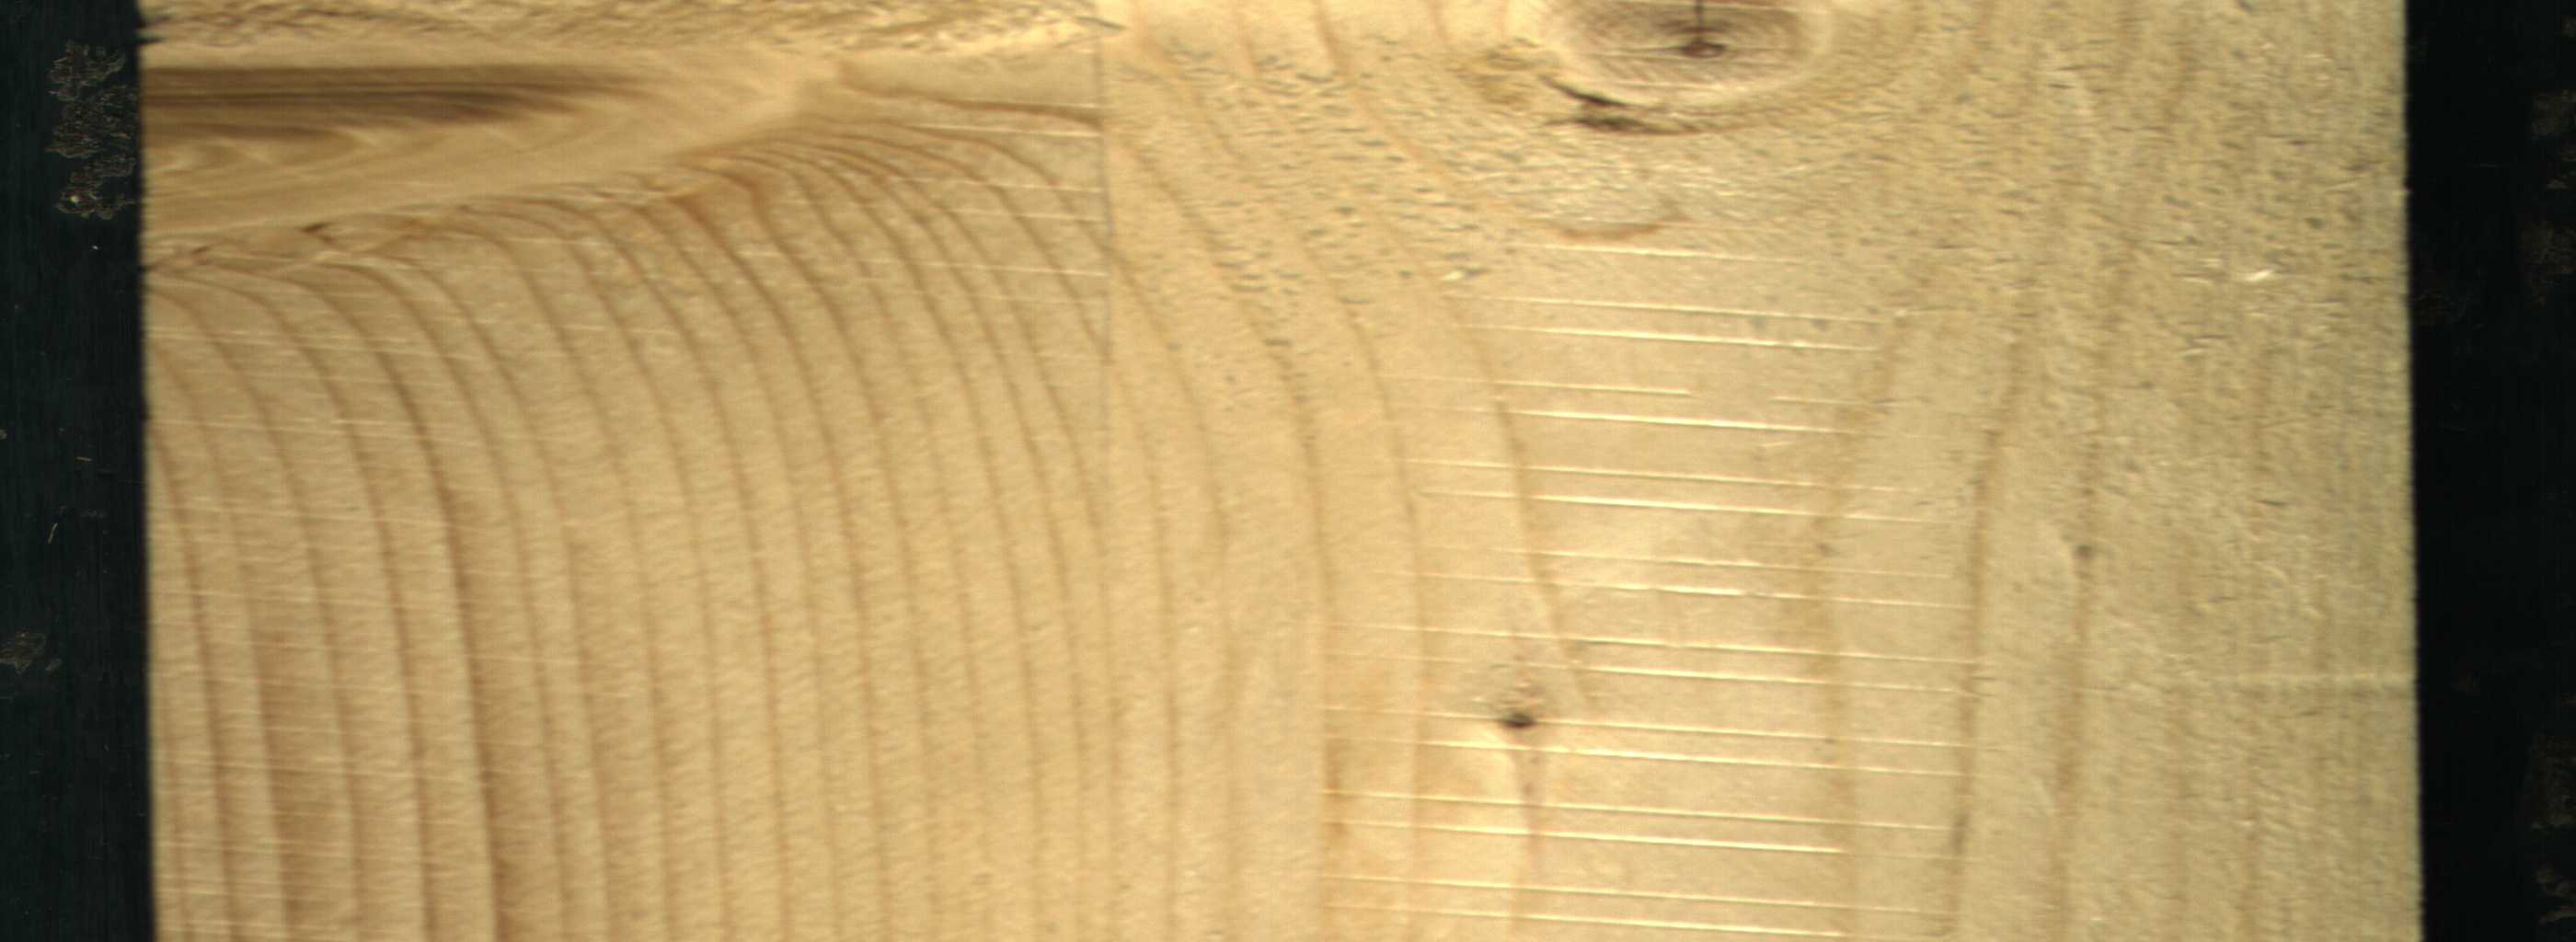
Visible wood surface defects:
Live_Knot
Live_Knot
Live_Knot